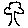
Label: tree